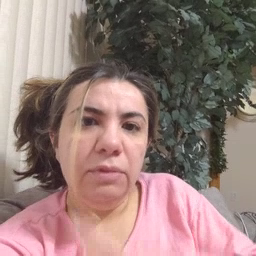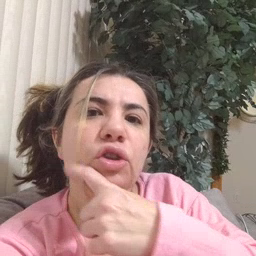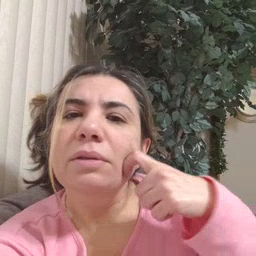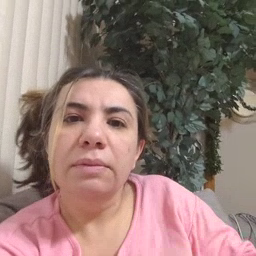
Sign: dry